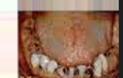
Condition: Caries